Question: So, I want to install statsd and use client python-statsd to collect some data for my Graphite that is successfully installed on my system. I followed <URL>, but still have no statsd subdirectory in my Graphite folder
So what might be wrong and how I can check statsd working? (my python-statsd client doesn't show any error messages)
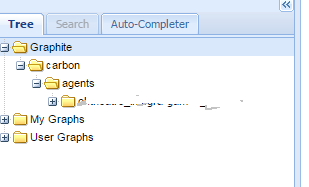
Answer: statsd must know where the carbon-cache (or carbon-relay) is located, it's part of the tutorial you followed. This should go into to the configuration for statsd.
'''
{
graphitePort: 2003,
graphiteHost: "127.0.0.1",
port: 8125
}
'''
To test that carbon-cache works you can send a message with echo
'''
echo "foo.bar 1 'date +%s'" | nc -q0 <graphite host> 2003
'''
this should give you a directory with a metric and value .
If that works, then your carbon is correctly configured and reachable. The next test it to talk to statsd
'''
echo "foo.bar:2|c" | nc -q0 -u <statsd host> 8125
'''
that should give you a new value of in . If that works then all should work.